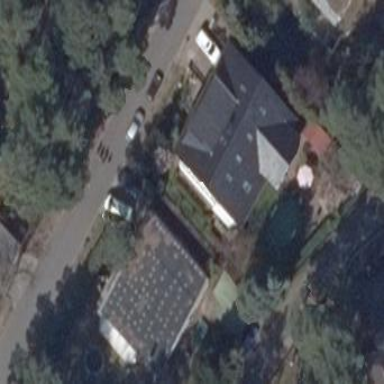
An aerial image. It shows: Residential building.